Field crop: maize
Growth stage: 2
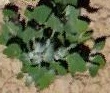
Species: chenopodium